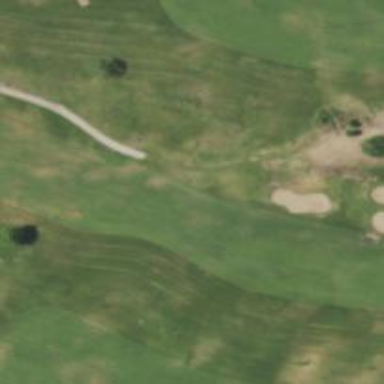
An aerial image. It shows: Golf hole.